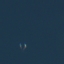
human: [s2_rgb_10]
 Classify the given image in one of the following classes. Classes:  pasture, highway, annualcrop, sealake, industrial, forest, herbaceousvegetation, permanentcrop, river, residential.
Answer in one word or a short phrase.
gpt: SeaLake